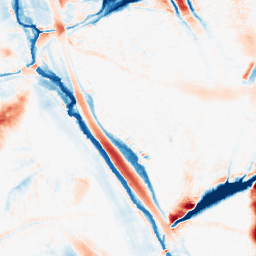
Category: morphological
Decomposition family: morphological_ellipse
Decomposition parameters: operation: average
width: 30
height: 50
Upsampling method: sinc_hamming
Upsampling parameters: scale: 4
kernel_size: 8
Upsampling scale: 4